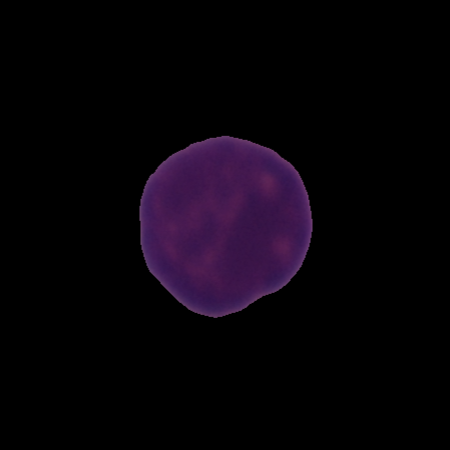
Label: healthy